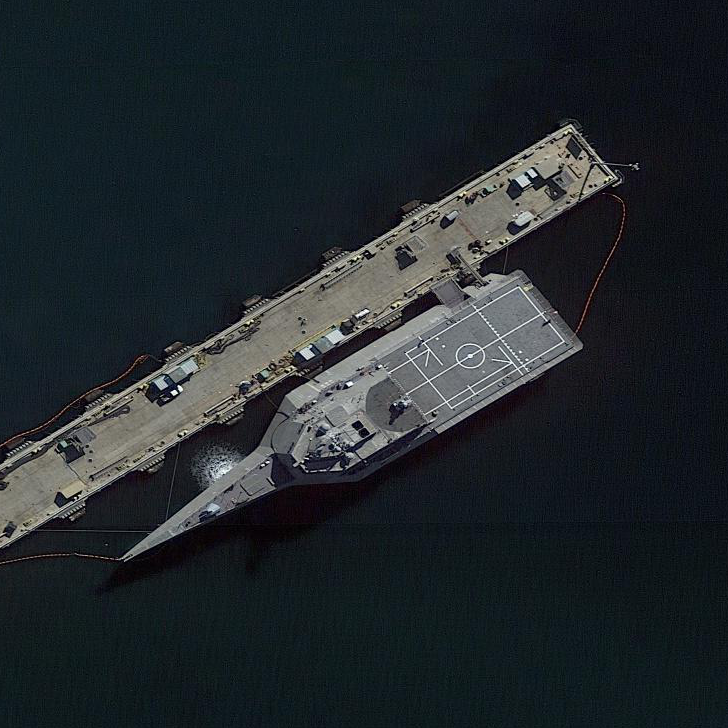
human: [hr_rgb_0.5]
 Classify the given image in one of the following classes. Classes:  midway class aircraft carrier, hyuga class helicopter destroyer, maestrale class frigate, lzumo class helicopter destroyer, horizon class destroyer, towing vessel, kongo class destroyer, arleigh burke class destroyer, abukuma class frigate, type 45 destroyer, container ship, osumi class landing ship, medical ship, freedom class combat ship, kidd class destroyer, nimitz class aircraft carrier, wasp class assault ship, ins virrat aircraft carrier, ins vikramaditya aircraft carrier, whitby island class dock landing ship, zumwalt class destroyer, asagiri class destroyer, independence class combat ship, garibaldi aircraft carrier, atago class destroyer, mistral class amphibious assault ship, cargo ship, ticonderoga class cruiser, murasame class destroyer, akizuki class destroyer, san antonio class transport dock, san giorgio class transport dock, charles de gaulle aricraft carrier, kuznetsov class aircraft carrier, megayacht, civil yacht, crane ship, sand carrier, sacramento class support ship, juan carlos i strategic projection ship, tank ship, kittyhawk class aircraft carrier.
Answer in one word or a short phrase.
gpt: Independence class combat ship